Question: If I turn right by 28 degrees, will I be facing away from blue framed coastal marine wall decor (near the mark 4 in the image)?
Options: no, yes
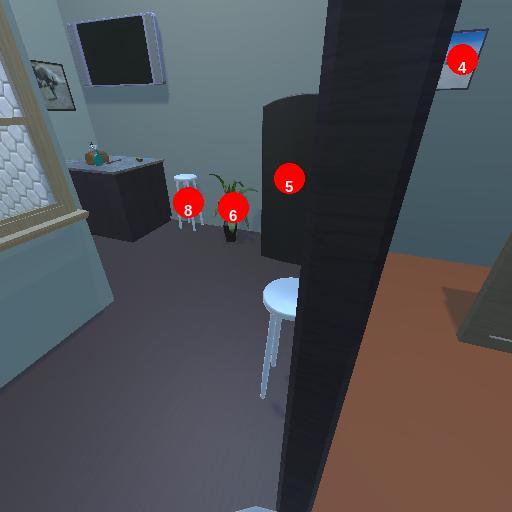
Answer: no